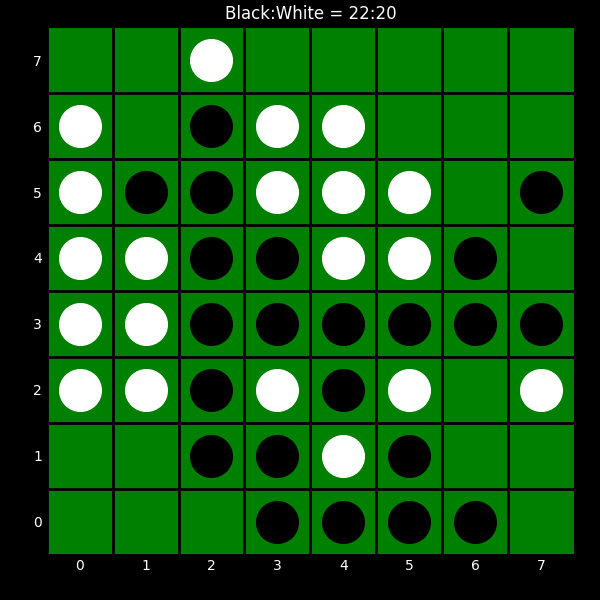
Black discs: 22
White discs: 20